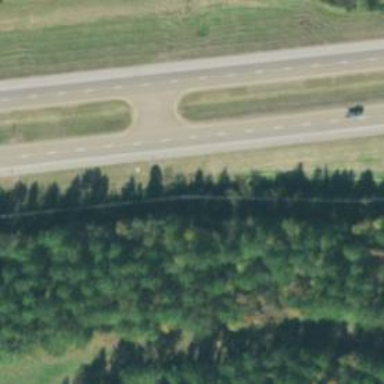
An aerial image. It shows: Trunk highway.